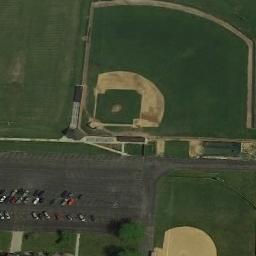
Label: baseball_diamond